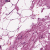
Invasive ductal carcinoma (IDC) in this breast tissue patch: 0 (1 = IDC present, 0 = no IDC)